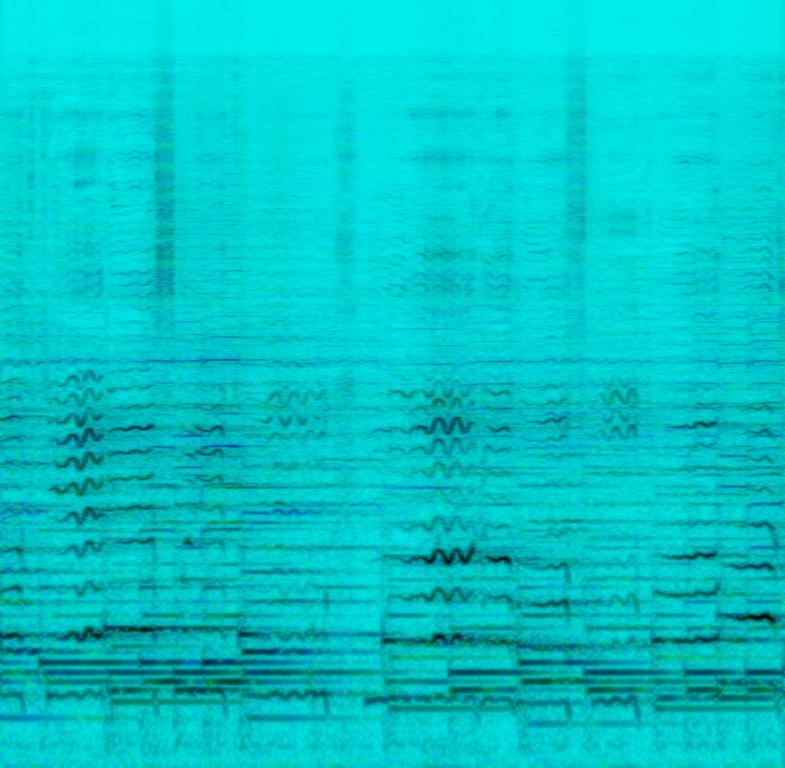
This is a Russian lullaby piece with classical music elements. The male vocalist is singing at a medium-to-high pitch in an opera-like manner. The strings and the piano are playing a gentle but crestfallen melody. The atmosphere is haunting. This piece could fit perfectly in the soundtrack of a post-apocalyptic war movie or a video game of similar theme. It could also work well in the soundtrack of a drama movie or an art movie that takes place in Russia or Eastern Europe. It might also be playing in the background at a high-tier Russian cuisine restaurant.